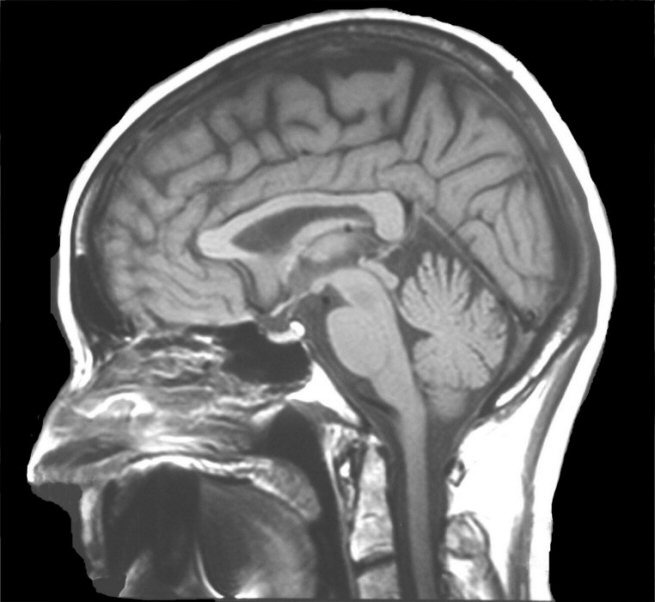
Label: notumor